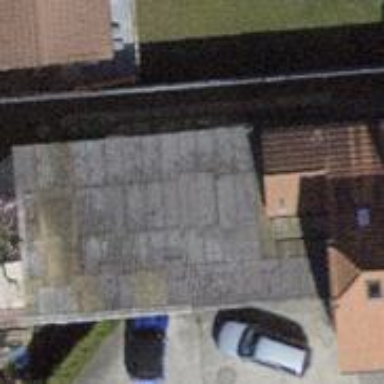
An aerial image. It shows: Shed.